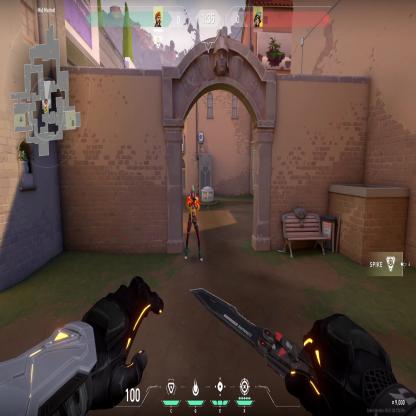
Label: enemy